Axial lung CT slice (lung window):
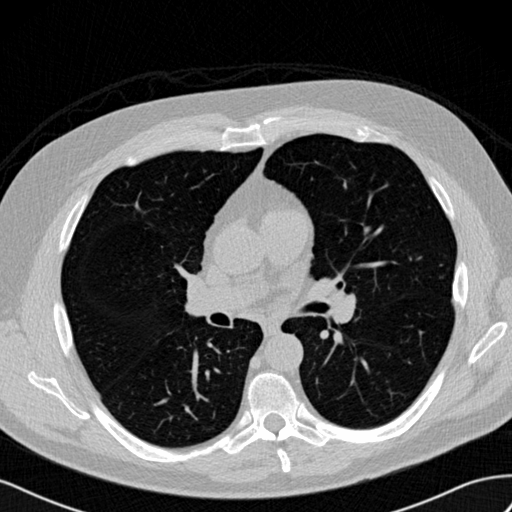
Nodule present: no